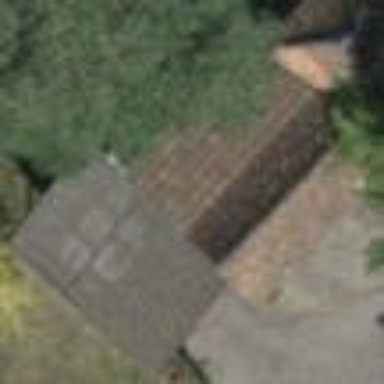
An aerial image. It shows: View of roof of building.